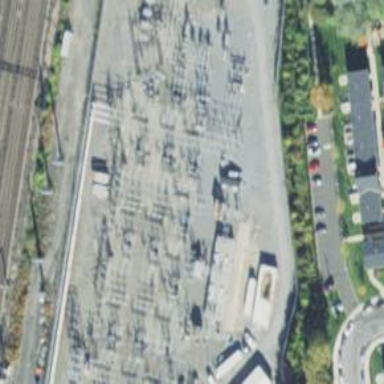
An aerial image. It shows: Switch for power supply.